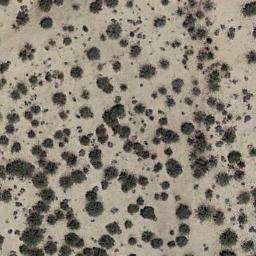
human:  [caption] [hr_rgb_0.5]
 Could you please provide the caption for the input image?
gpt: Some disconnected chaparrals grow in the desert .

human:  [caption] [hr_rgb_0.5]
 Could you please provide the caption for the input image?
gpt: There are many bushes make up the chaparral on the desert .

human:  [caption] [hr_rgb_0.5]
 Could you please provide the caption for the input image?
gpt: There are some scattered trees in this desert .

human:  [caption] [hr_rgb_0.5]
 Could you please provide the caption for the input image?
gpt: The chaparral is denser below than above .

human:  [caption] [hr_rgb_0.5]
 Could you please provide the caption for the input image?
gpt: Chaparral is small and densely distributed in the sand .